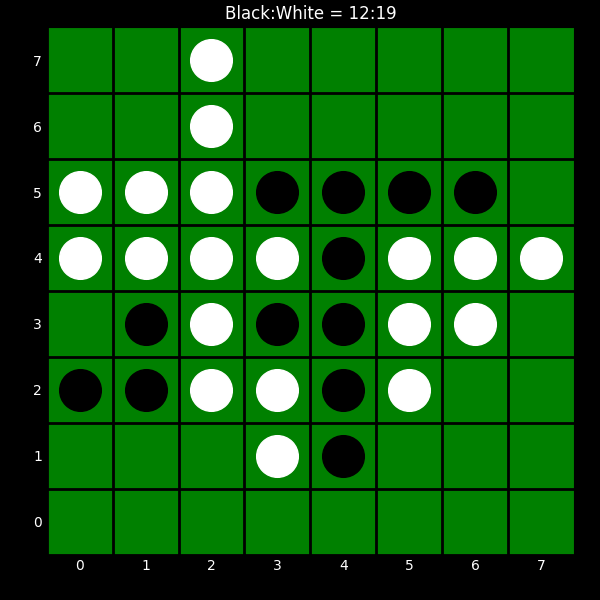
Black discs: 12
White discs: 19